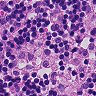
Metastatic tissue present: no